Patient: sex F, age 38
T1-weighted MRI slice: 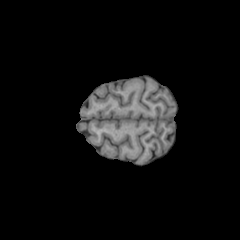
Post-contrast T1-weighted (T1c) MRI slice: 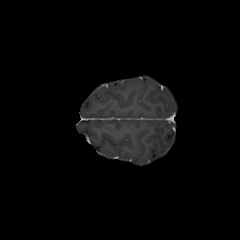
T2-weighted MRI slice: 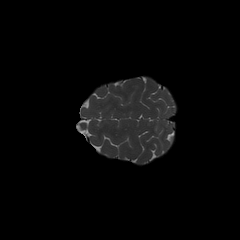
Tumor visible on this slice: no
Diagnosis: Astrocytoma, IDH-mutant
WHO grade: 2